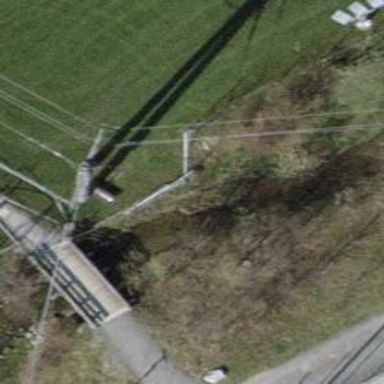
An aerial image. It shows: Power line is depicted.